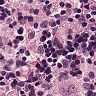
Metastatic tissue present: no